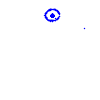
Particle: pion